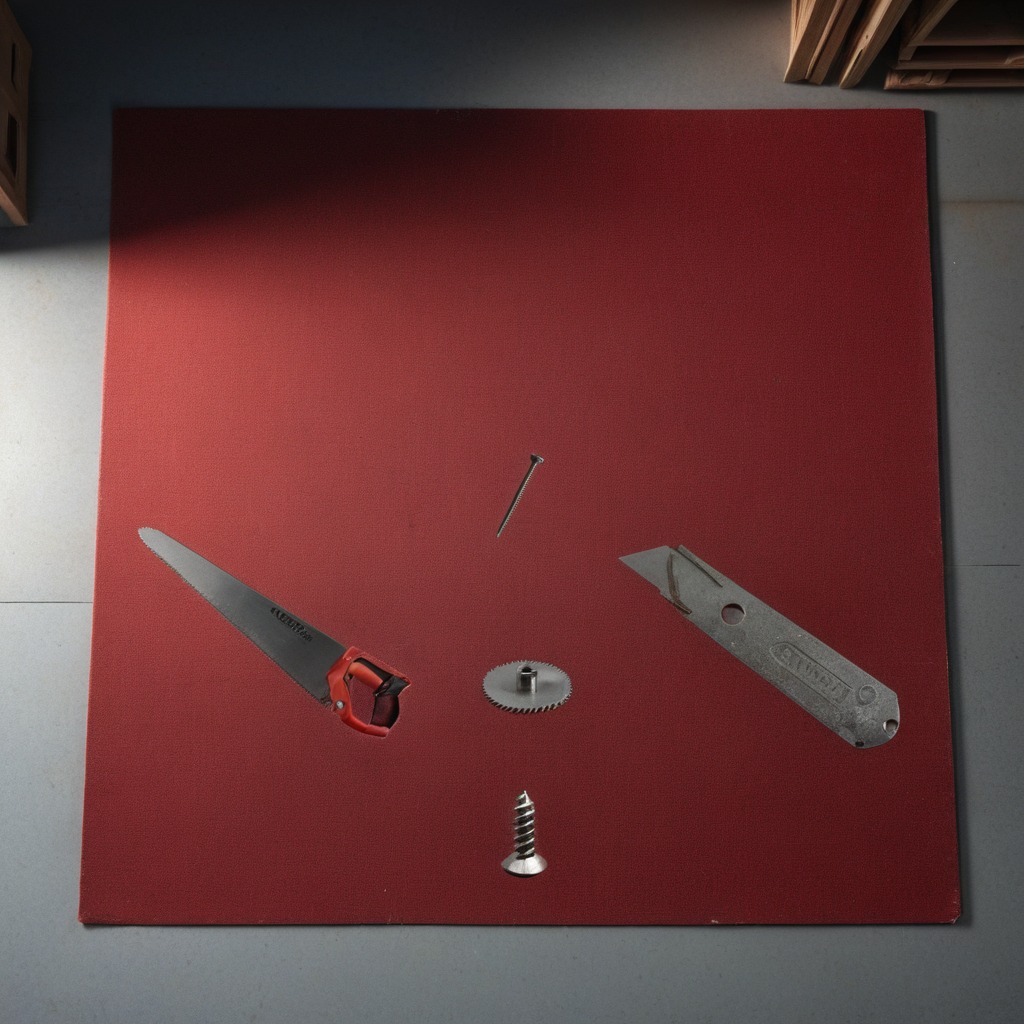
A steel gear with teeth, a utility knife, a metal machine screw, an iron nail, and a handheld metal saw are lying on the clean granite tabletop inside a workshop under bright overhead lighting crisp shadows high clarity worn but beneath the mat